Question: This is my first time using Python and I am receiving the attached message when attempting to run a script.
here is the code (line 32 is the line starting "font-size:...":
'''
# County style
'font-size:12px;fill-rule:nonzero;stroke:#FFFFFF;stroke-opacity:1;
stroke-width:0.1;stroke-miterlimit:4;stroke-dasharray:none;stroke-linecap:butt;
marker-start:none;stroke-linejoin:bevel;fill:'
'''
Could any helpful person tell me whats up here?
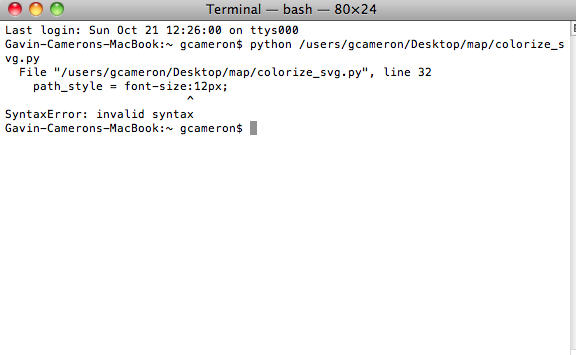
Answer: You are using a multiline string, you need triple quotes (''''' or '"""'). Example:
'''
'''font-size:12px;fill-rule:nonzero;stroke:#FFFFFF;stroke-opacity:1;
stroke-width:0.1;stroke-miterlimit:4;stroke-dasharray:none;stroke-linecap:butt;
marker-start:none;stroke-linejoin:bevel;fill:'''
'''